Question: Is it possible to remove title bar which I think is ugly and doesn't fit in my application but still use actionbar? After I call
'''
requestWindowFeature(Window.FEATURE_NO_TITLE | Window.FEATURE_ACTION_BAR);
'''
the title bar stays but piece of my view is gone(cant scroll up)
Is it possible to get rid of title bar but still keep actionbar, if I dont request it as window feature getActionBar() returns null everytime..
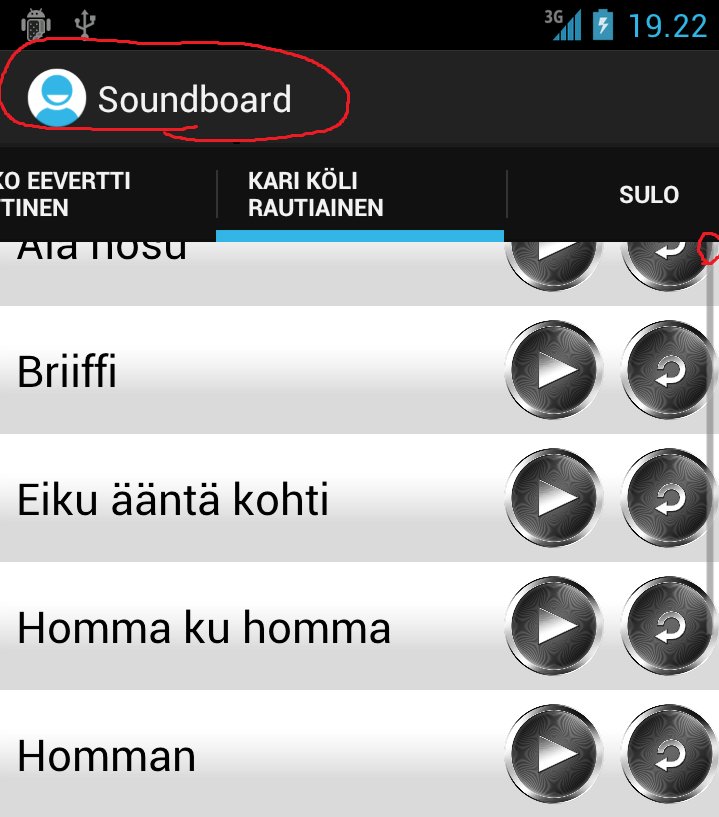
Answer: Following Honeycomb, Action Bar was introduced to provide more functionalities, Well you can hide logo and title from it using this
'''
ActionBar ab = getActionBar();
ab.setDisplayShowTitleEnabled(false);
ab.setDisplayShowHomeEnabled(false);
'''